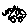
Label: car